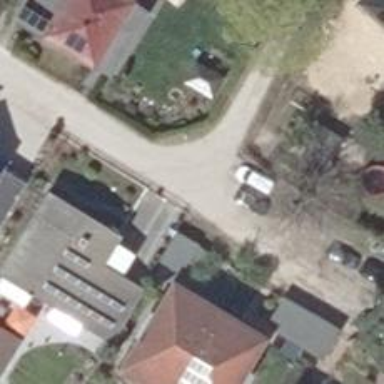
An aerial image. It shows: Residential road.